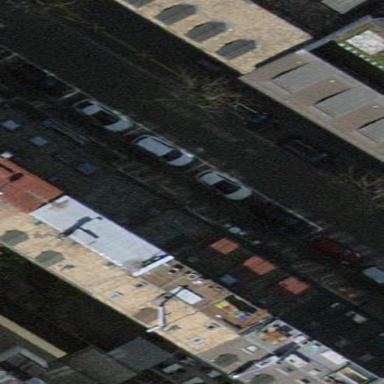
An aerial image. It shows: Parking lane designated for parking.